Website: bh-photo
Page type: store-pickup
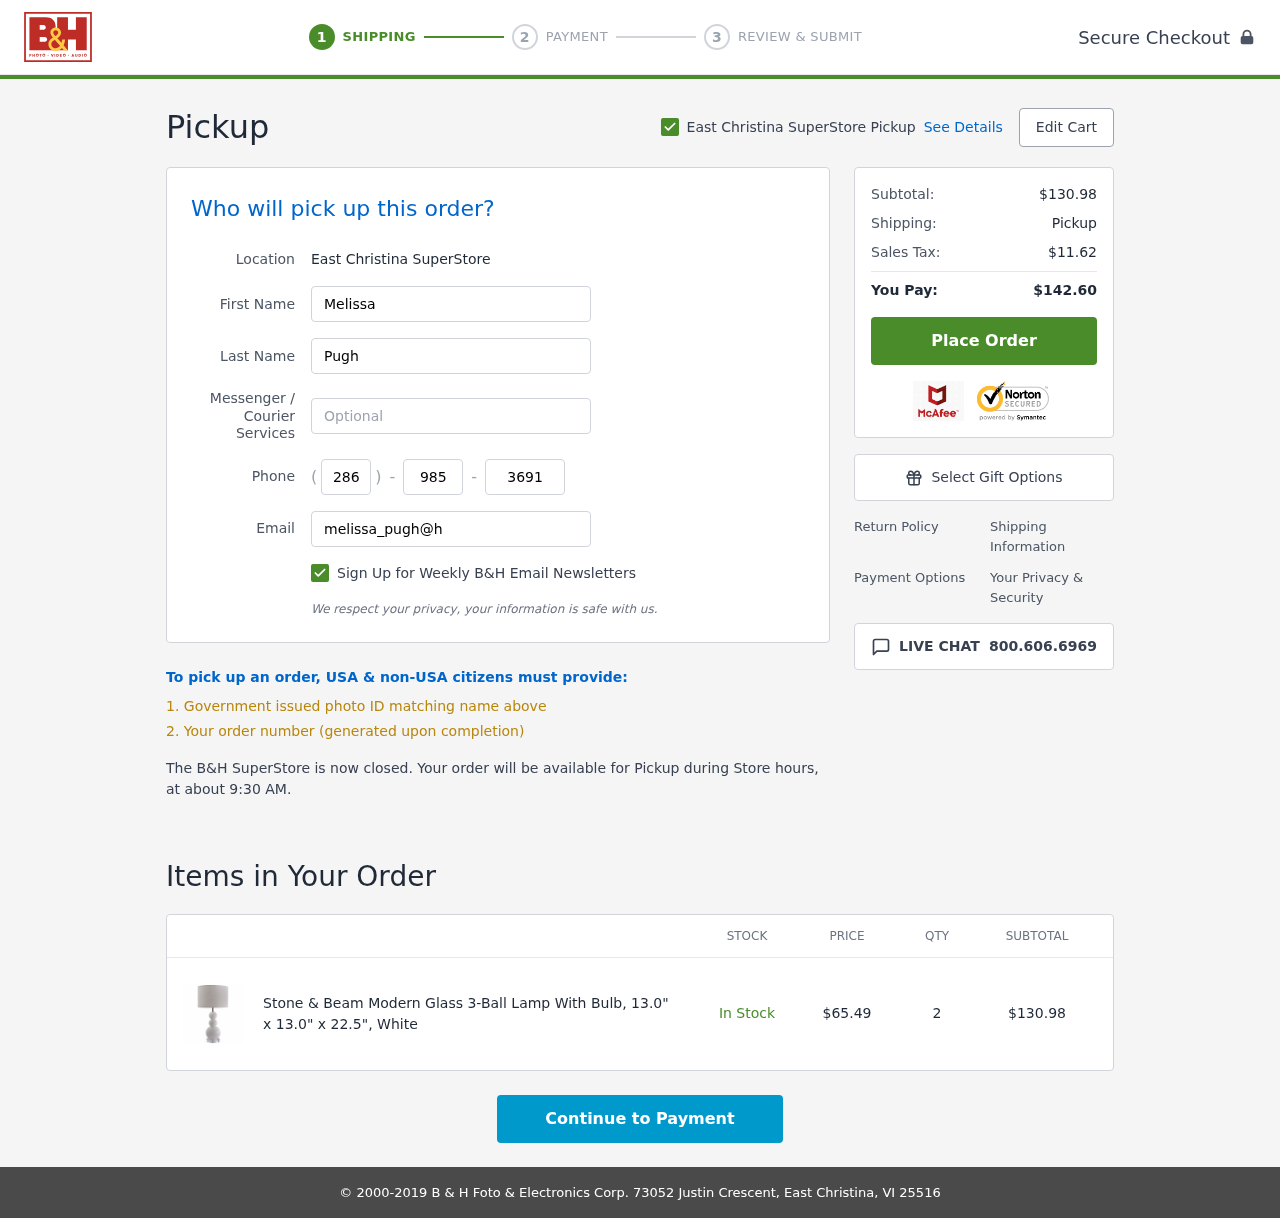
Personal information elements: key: PII_EMAIL
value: melissa_pugh@hotmail.com
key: PII_FIRSTNAME
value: Melissa
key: PII_LASTNAME
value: Pugh
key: PII_LOCATION1_CITY
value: East Christina SuperStore Pickup
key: PII_LOCATION1_CITY
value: East Christina SuperStore
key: PII_PHONE_AREA
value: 286
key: PII_PHONE_PREFIX
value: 985
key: PII_PHONE_SUFFIX
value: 3691
Product elements: key: PRODUCT1_NAME
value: Stone & Beam Modern Glass 3-Ball Lamp With Bulb, 13.0" x 13.0" x 22.5", White
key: PRODUCT1_PRICE
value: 65.49
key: PRODUCT1_QUANTITY
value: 2
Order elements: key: ORDER_SUBTOTAL
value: $130.98
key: ORDER_TAX
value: $11.62
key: ORDER_TOTAL
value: $142.60